Current action and preconditions to check: trajectory_clear

Your task: For each precondition in the list above, predict whether it will hold at this action.

Consider the current scene as observed from the mobile robot's camera, and analyze the predicted future states of all dynamic agents (e.g., people, animals, vehicles, or any moving entities) within the NEXT SECOND.

IMPORTANT: Only answer "very likely" if you are absolutely certain—based on strong, clear evidence—that a dynamic agent will violate the precondition in the predicted future state. Do NOT answer "very likely" for unlikely, ambiguous, or low-probability risks.

Ask yourself for each precondition: Is there a high probability, with clear and convincing evidence, that the predicted future states of any dynamic agent will interfere with the predicted future state of the currently executing action within the NEXT SECOND, causing that precondition to fail?

Assess the risk level based on these predictions. Use "likely" or "very likely" if motions create a clear risk of interference.

Use "neutral" or "improbable" if agents are nearby but their predicted paths are clearly diverging or non-conflicting.

Failure Risk Categories: "very improbable", "improbable", "neutral", "likely", "very likely"

Answer Format: Output ONLY the probability_of_failure value from these categories: "very improbable", "improbable", "neutral", "likely", "very likely"

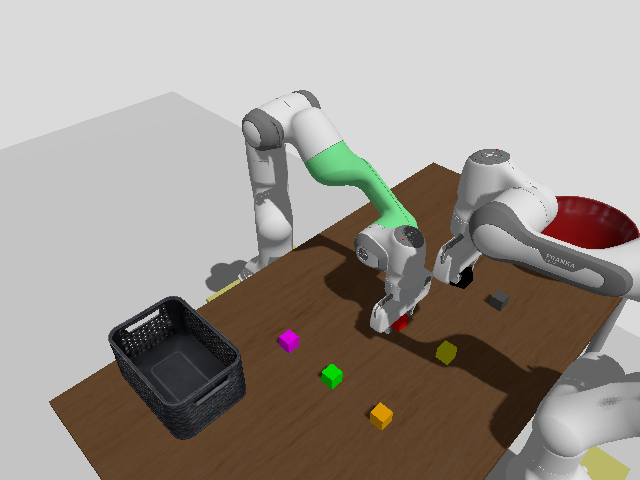

Answer: improbable